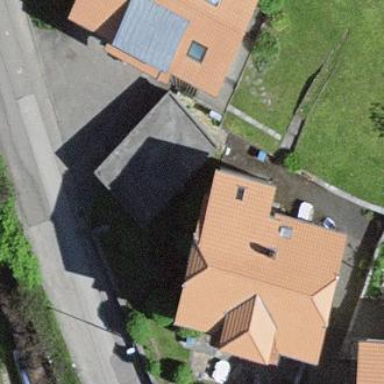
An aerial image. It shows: Garage building.